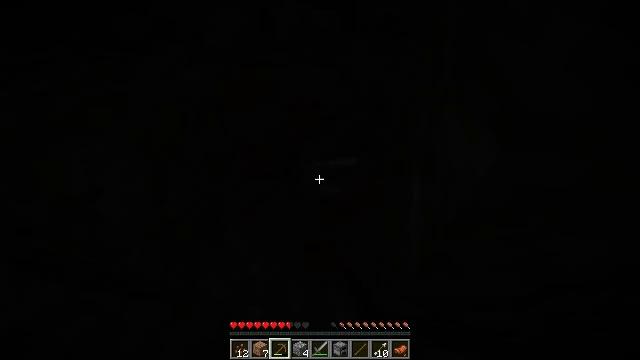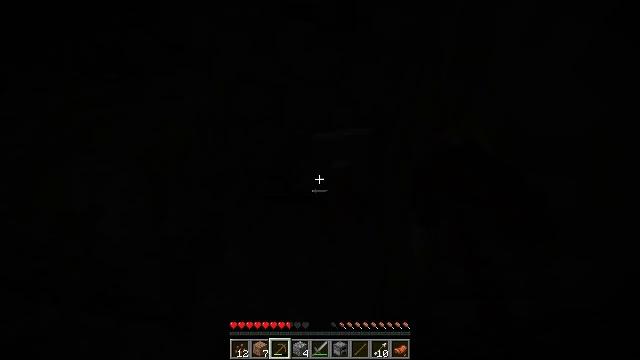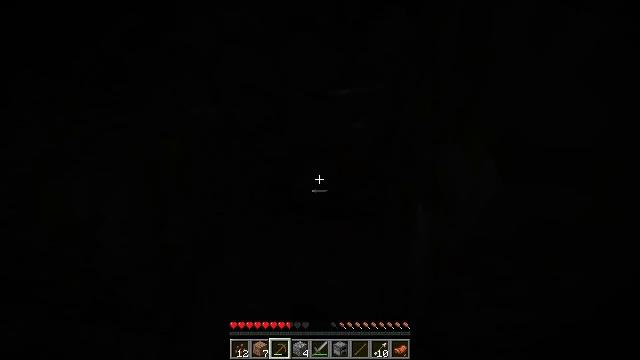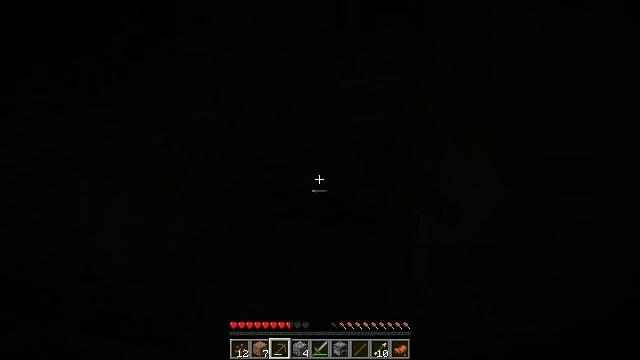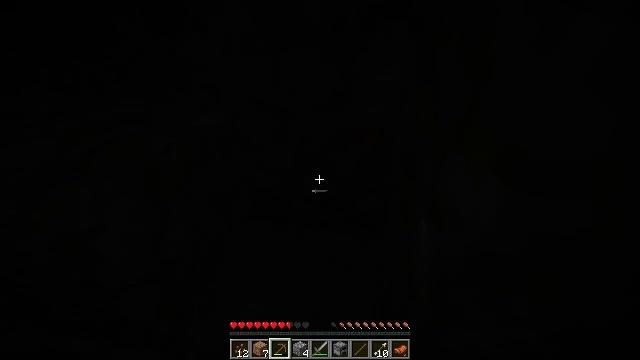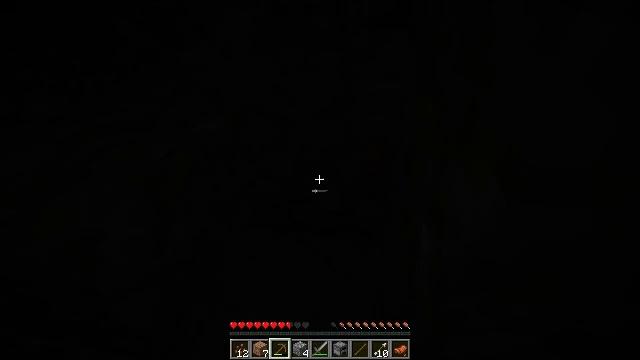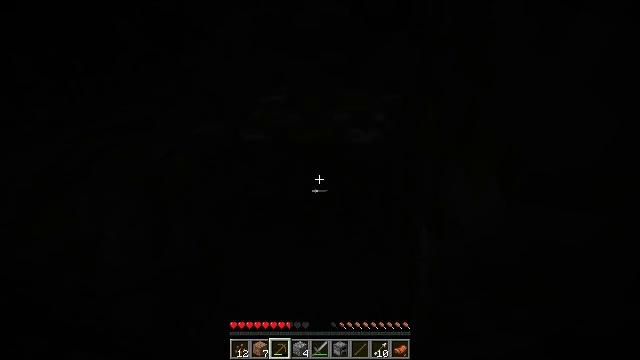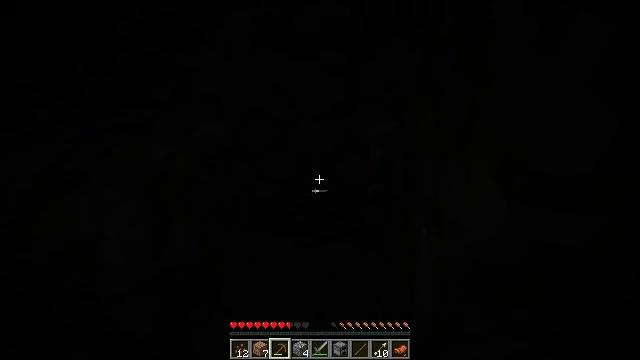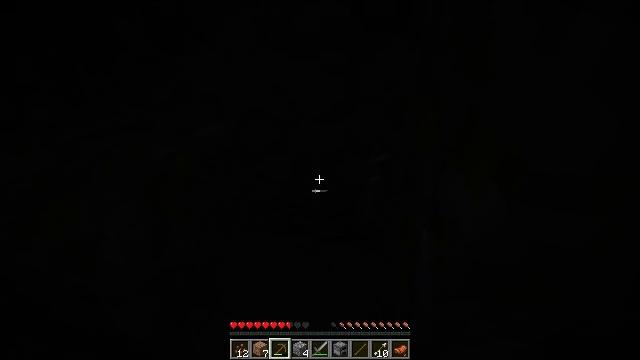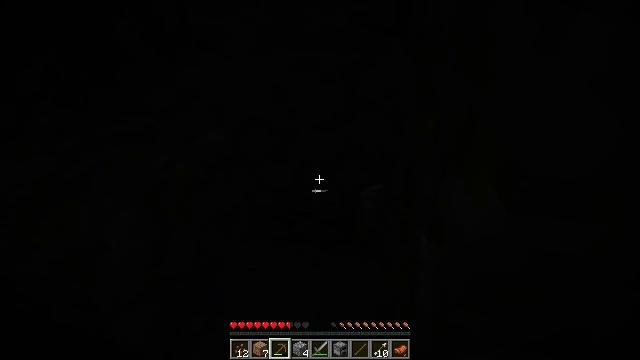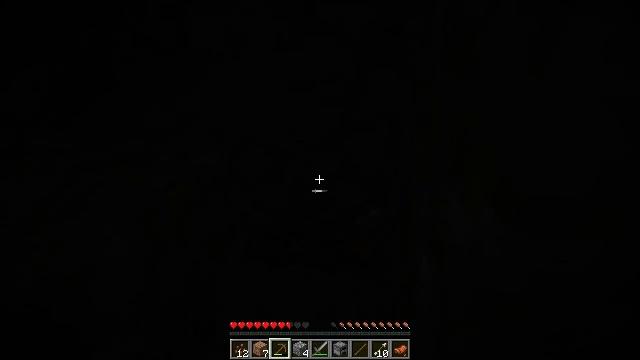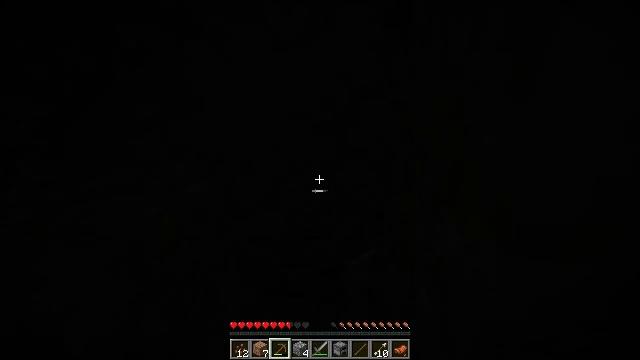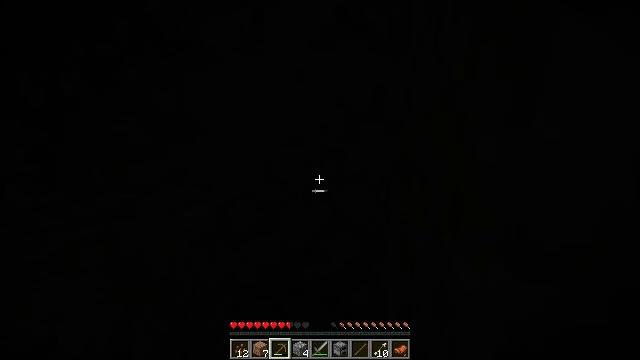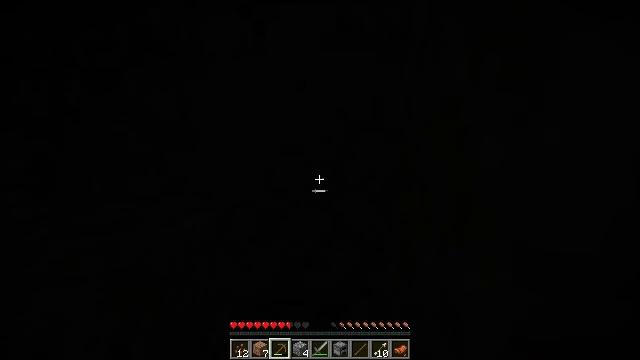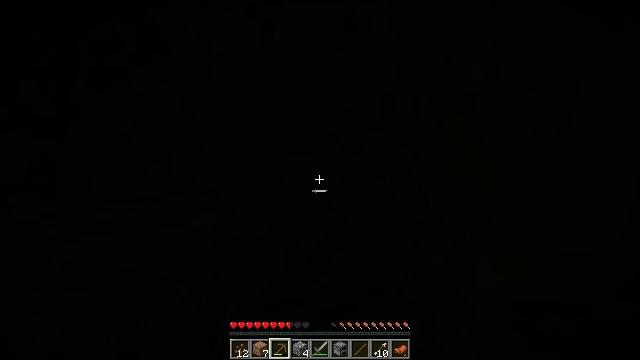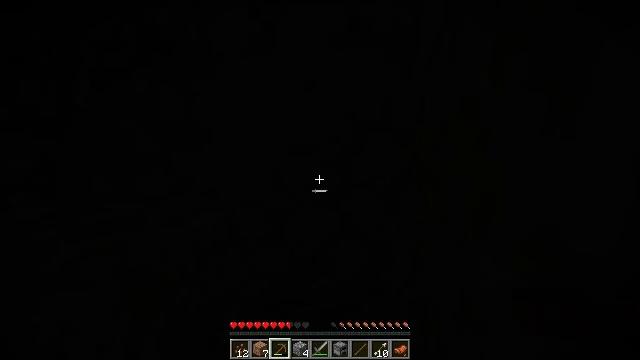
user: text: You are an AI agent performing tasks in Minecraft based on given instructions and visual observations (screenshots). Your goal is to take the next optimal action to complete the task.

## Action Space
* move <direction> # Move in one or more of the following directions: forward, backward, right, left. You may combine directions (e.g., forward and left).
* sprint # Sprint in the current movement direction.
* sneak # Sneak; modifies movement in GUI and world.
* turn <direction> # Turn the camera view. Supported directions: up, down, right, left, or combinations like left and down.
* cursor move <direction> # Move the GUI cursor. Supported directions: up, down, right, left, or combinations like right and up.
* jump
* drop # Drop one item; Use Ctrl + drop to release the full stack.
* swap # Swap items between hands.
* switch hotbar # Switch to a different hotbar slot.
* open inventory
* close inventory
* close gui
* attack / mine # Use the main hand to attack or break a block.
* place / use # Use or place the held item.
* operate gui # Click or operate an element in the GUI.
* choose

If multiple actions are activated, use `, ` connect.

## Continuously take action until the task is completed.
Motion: motion action
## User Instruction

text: Collect mossy cobblestone from a structure.
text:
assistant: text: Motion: turn up
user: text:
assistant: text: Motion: turn up
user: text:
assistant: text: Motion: turn up
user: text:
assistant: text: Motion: turn up
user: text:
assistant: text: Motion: turn up
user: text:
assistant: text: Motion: no_op
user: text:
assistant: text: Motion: no_op
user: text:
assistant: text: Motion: no_op
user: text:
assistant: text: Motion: turn up
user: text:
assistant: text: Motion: turn up
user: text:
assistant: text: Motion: move forward, turn right and up
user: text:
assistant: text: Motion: move forward, turn right and up
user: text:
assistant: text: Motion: move forward, turn up
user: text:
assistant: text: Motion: move forward
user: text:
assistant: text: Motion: no_op
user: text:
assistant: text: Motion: no_op
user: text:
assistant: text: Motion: no_op
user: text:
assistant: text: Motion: turn up
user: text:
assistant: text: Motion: turn right and up
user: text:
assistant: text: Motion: turn right and up
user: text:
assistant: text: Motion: turn up
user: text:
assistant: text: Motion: no_op
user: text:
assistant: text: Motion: no_op
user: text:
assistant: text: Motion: no_op
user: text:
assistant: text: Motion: turn right and down
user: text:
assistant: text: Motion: turn right and down
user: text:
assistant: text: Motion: turn right and down
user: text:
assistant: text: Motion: turn right and down
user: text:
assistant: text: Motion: turn down
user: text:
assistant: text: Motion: turn down